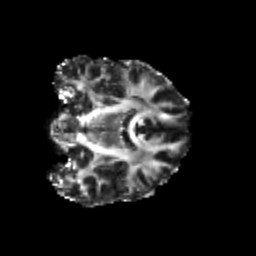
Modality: FA
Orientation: coronal
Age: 26
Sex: male
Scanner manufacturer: siemens
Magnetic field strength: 3 T
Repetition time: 3.5 s
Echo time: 0.104 s